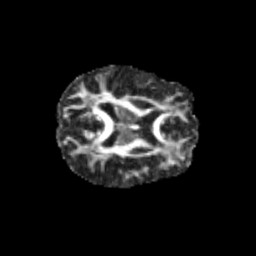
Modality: FA
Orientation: axial
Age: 11
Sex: female
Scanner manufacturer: siemens
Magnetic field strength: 3 T
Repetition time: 3.8 s
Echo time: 0.07 s